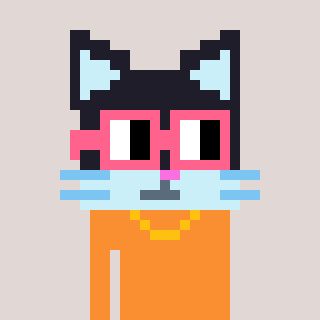
a pixel art character with square pink glasses, a cat-shaped head and a orange-colored body on a warm background